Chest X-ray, PA view. Patient: 30 years old, sex F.
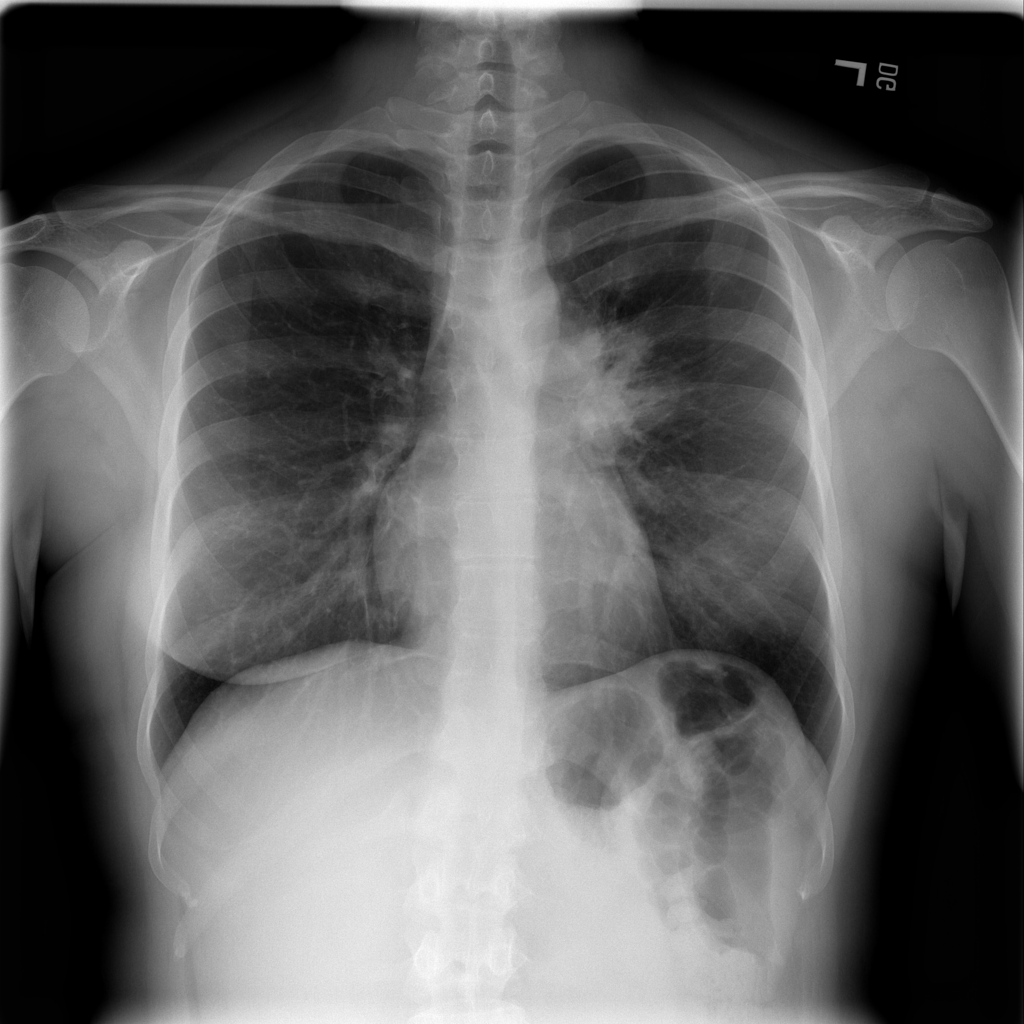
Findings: Mass